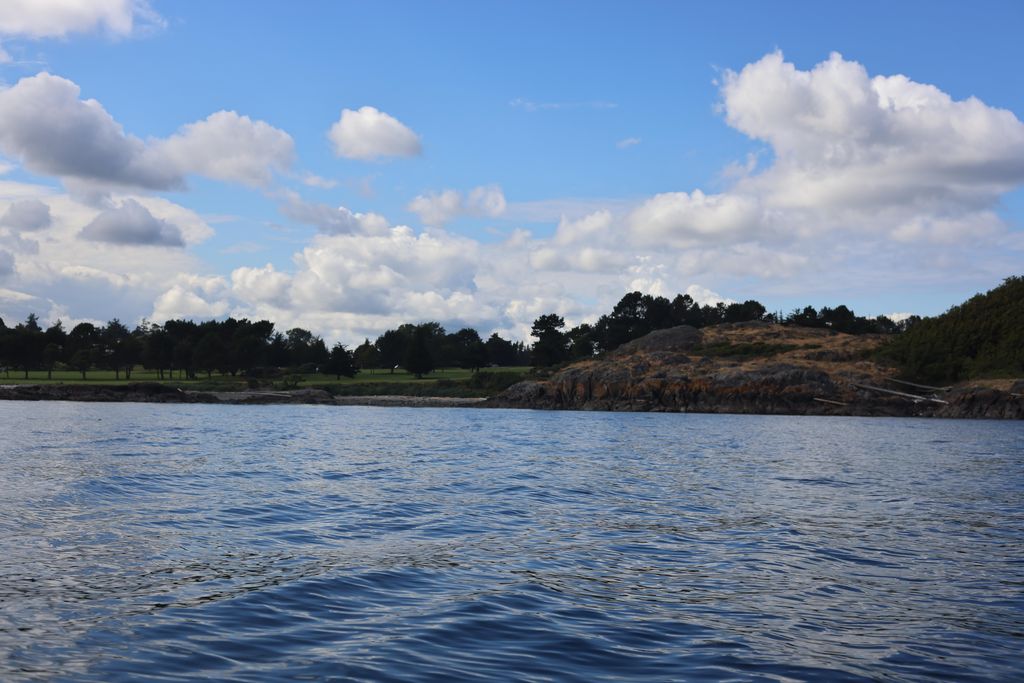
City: victoria